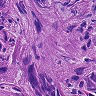
Metastatic tissue present: yes